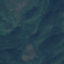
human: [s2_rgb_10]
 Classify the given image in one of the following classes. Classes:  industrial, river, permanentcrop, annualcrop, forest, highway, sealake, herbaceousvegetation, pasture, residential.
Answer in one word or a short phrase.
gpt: Forest